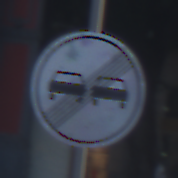
Verkehrszeichen: EndeUeberholverbot
Umgebung: Outdoor, Urban
Tageszeit: SunriseSunset
Wetter: PartlyCloudy
Licht: Natural
Jahreszeit: NotSpecified
Kontrast: LowContrast